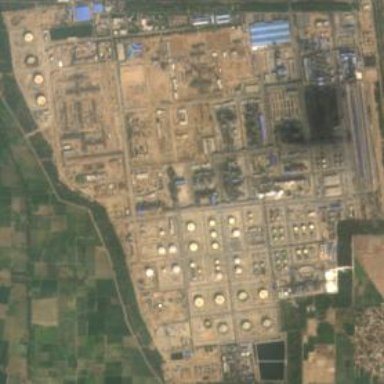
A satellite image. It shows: Industrial area with refinery.